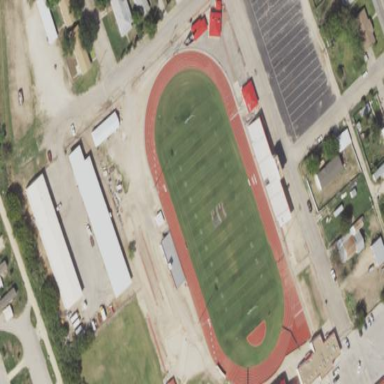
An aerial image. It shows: American football pitch.